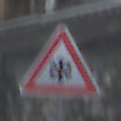
Verkehrszeichen: SchneeOderEisglaette
Umgebung: Outdoor, Suburban
Tageszeit: MorningAfternoon
Wetter: PartlyCloudy
Licht: Natural
Jahreszeit: NotSpecified
Kontrast: LowContrast